Question: I have a survey I've setup on a third-party server by hand (HTML/JS/CSS/PHP) with some additional features not available in LimeSurvey (i.e. jQuery Mobile, slicker dseign, etc) and set it up to have the same form element name/value pairs as my actual survey as presented and coded in LimeSurvey.
What I'm trying to do to submit the form remotely via the JSON-RPC API is as follows (in PHP, based on their example for retrieving basic Survey data only for <URL>:
'''
<?php
include "jsonRPCClient.php";
/* using LimeSurvey (LS) RemoteControly API version 2's JSON-RPC method */
define("LS_BASEURL", 'http://'.$host.$path); // adjust this one to your actual LimeSurvey URL
define("LS_USER", $username);
define("LS_PASSWORD", $password);
//instantiate a new client
$jsonRPC = new jsonRPCClient(LS_BASEURL);
//receive session key
$sessionKey = $jsonRPC->get_session_key(LS_USER, LS_PASSWORD);
//get response data from FORM input values
$response_data = $_POST;
//submit survey response data
$groups = $jsonRPC->add_response($sessionKey, $survey_id, $response_data);
//release the session key
$jsonRPC->release_session_key($sessionKey);
?>
'''
I was hoping it would be as easy as posting all my Form's inputs to this script called "limesurvey.collector.php" and simply giving the Form elements the same names (and being careful not to change them further so they get new names/codes assigned).
And I thought it was working as a new record shows up for the proper Survey ID, however the values are not getting sent in, here's what I see on the LimeSurvey side:

(NOTE: the first response is a proper one, manually submitted directly from the Survey, the second one is the erroneous one that comes in from the API without any values being set)
I don't think it matters much but here's my jQuery to perform the POST inside the remote FORM:
'''
var POST_DATA = {
java527317X1X11 : q1,
"527317X1X11" : q1,
java527317X1X12 : q2,
"527317X1X12" : q2,
java527317X1X13 : q3,
"527317X1X13" : q3,
java527317X1X14 : q4,
"527317X1X14" : q4,
java527317X1X15 : q5,
"527317X1X15" : q5,
java527317X1X16 : q6,
"527317X1X16" : q6,
java527317X1X17 : q7,
"527317X1X17" : q7,
java527317X1X18 : q8,
"527317X1X18" : q8,
java527317X1X19 : q9,
"527317X1X19" : q9,
java527317X1X110 : q10,
"527317X1X110" : q10,
java527317X1X111 : q11,
"527317X1X111" : q11,
java527317X1X112 : q12,
"527317X1X112" : q12,
java527317X1X113 : q13,
"527317X1X113" : q13,
java527317X1X114 : q14,
"527317X1X114" : q14,
java527317X1X115 : q15,
"527317X1X115" : q15,
java527317X1X116 : q16,
"527317X1X116" : q16,
java527317X1X38 : gender,
"527317X1X38" : gender,
java527317X1X39 : yearsWork,
"527317X1X39" : yearsWork,
java527317X1X40 : specialty,
"527317X1X40" : specialty,
java527317X1X41 : workHours,
"527317X1X41" : workHours,
lastgroup : "527317X1",
relevance1 : "1",
relevance38 : "1",
relevance39 : "1",
relevance40 : "1",
relevance41 : "1",
relevanceG0 : "1",
movesubmit : "qmovesubmit",
thisstep : "1",
sid : "527317",
start_time : "<PHONE>",
LEMpostKey : "145856491"
};
$.ajax({
url: PROXY_URL+"http://localhost/survey/limesurvey.collector.php",
type: "POST",
data: POST_DATA,
complete: function(xmlHttp) {
if(xmlHttp.status.toString() == '200') {
$("#framediv").css({'display':'block'});
} else {
window.open(xmlHttp.getResponseHeader('Location'));
//DEBUG:
console.log("Status: " + xmlHttp.status);
}
}
'''
All jQuery value are being set correctly (as I see in my Console logs) using simple jQuery value access:
'$('#fieldname').val()'
Anything else that might be missing? Is maybe just a plaintext POST value not sufficient for the API call? Possibly I need every single response value to be manually formatted into JSON-RPC style individual name/value pairs but if so, which label to use for each response value? The "527317X1X11" or the "java527317X1X11" type one?
Or, is it something else more like XML-RPC's '<param><value>' lists?
EDIT: I do realize it may be significantly easier to simply edit the LimeSurvey CSS/JS templates to add the mobile survey design stuff in, however, this Survey in particular (and others like it) I need to be in full control of not just the custom styles just for the survey but also the domain redirection that happens and do additional processing, such as also submitting the responses to another Medical server hosting a separate (non Lime-Survey) Survey data collection service.
UPDATE: (that PHP code at the top was incomplete, this code works for what I was trying to do):
'''
<?php
include "jsonRPCClient.php";
/* using LimeSurvey (LS) RemoteControly API version 2's JSON-RPC method */
define("LS_BASEURL", 'http://'.$host.$path); // adjust this one to your actual LimeSurvey URL
define("LS_USER", $username);
define("LS_PASSWORD", $password);
//instantiate a new client
$jsonRPC = new jsonRPCClient(LS_BASEURL);
//receive session key
$sessionKey = $jsonRPC->get_session_key(LS_USER, LS_PASSWORD);
//get response data from FORM input values
$response_data = array();
foreach ($_POST as $key => $value) {
$response_data[$key] = $value;
}
//submit survey response data
$groups = $jsonRPC->add_response($sessionKey, $survey_id, $response_data);
//release the session key
$jsonRPC->release_session_key($sessionKey);
?>
'''
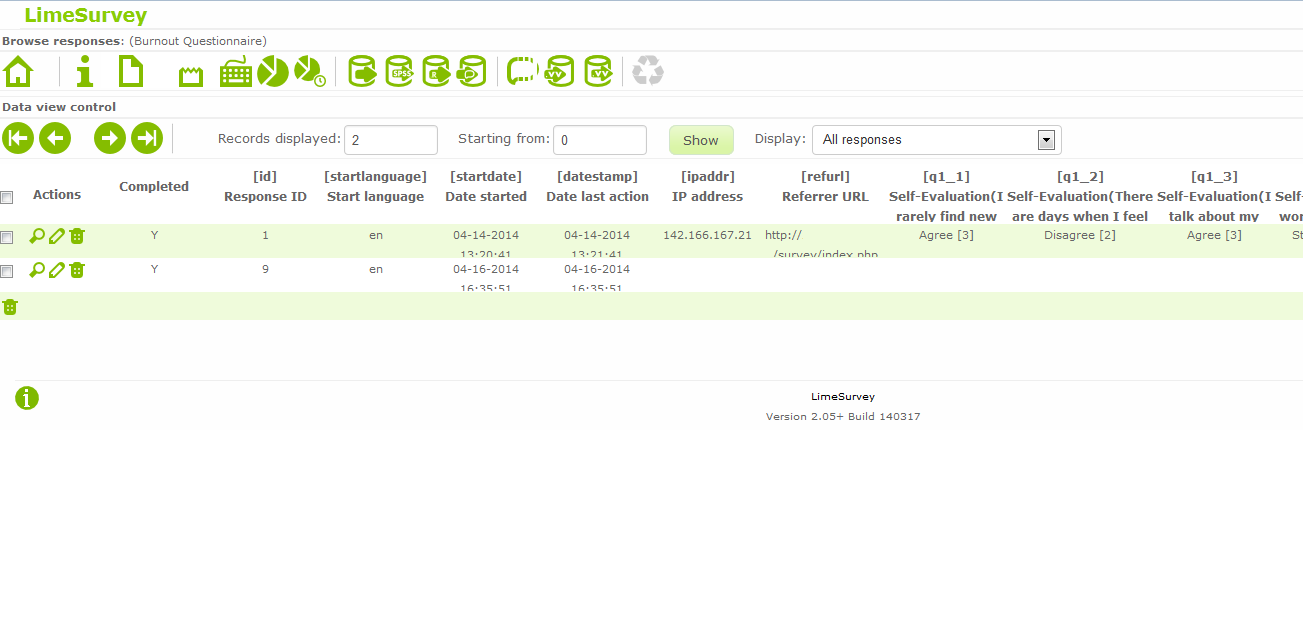
Answer: The $aResponseData must be the array of answer to set in table, looking at your example, to have the same 3 answer for Q1_1,Q1_2,q1_3, you can use
'''
$response_data = array(
"527317X1X11" => "3",
"527317X1X12" => "2",
"527317X1X13" => "3",
);
'''
Just test with this first.
You can use startdate to set the start date ans submltdate for the submitted date